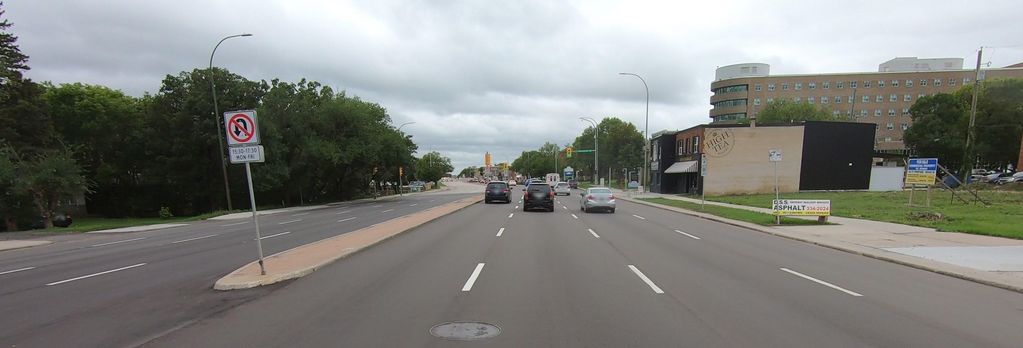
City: winnipeg